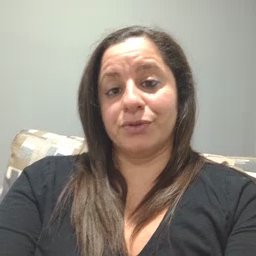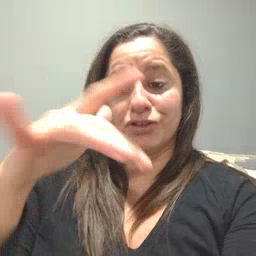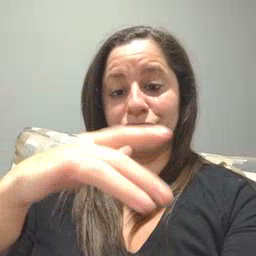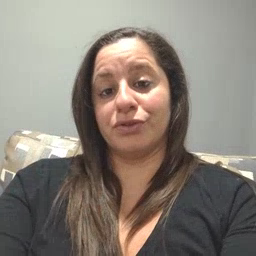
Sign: touch